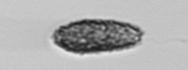
Label: Pseudochattonella_farcimen